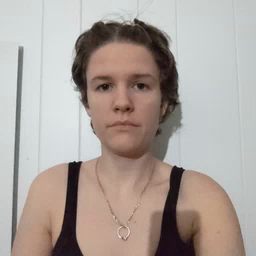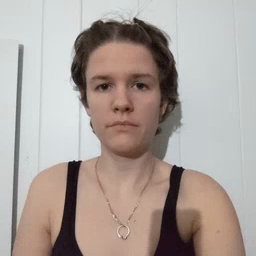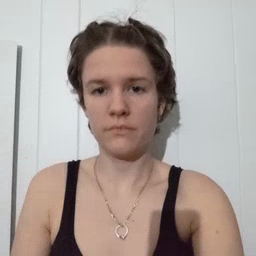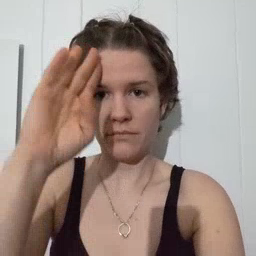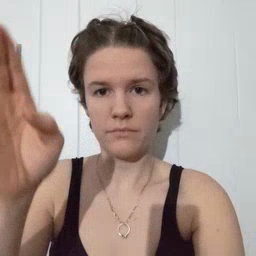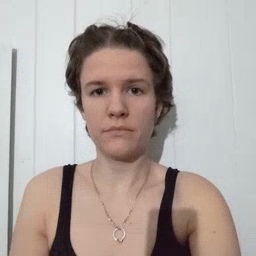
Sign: hello